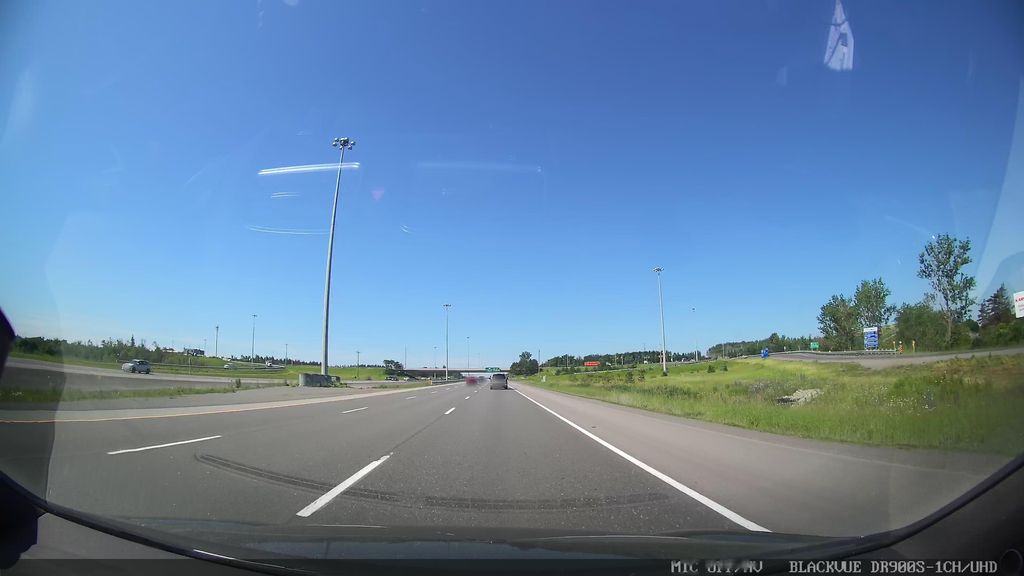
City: ottawa-gatineau